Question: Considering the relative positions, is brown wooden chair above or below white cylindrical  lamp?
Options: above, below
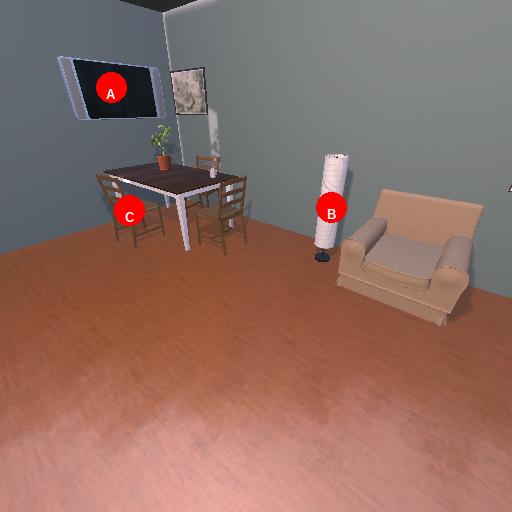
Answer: above